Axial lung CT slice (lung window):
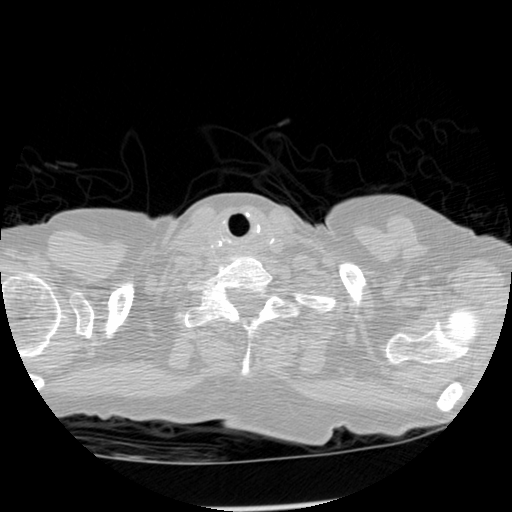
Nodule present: no